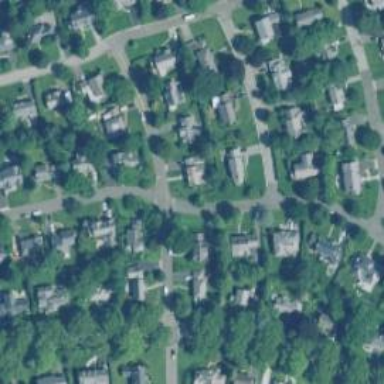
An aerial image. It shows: Neighborhood.